Question: In my application i used activity with dialog theme for displaying a message. I like to align the activity to center of the screen. But activity is not centered horizontally. How to achieve this.
Code is tried as follow
'''
@Override
public void onCreate(Bundle savedInstanceState) {
super.onCreate(savedInstanceState);
getWindow().addFlags(WindowManager.LayoutParams.FLAG_NOT_FOCUSABLE);
getWindow().addFlags(WindowManager.LayoutParams.FLAG_NOT_TOUCHABLE);
getWindow().addFlags(WindowManager.LayoutParams.FLAG_NOT_TOUCH_MODAL);
requestWindowFeature(Window.FEATURE_NO_TITLE);
setContentView(R.layout.callinfo);
WindowManager.LayoutParams wmlp = getWindow().getAttributes();
wmlp.width = LayoutParams.MATCH_PARENT;
wmlp.gravity = Gravity.CENTER_HORIZONTAL | Gravity.CENTER_VERTICAL;
String incomingNumber = getIntent().getStringExtra("incomingNumber");
TextView tvNumber = (TextView)findViewById(R.id.Number);
tvNumber.setText(incomingNumber);
new Handler().postDelayed(new Runnable(){
public void run() {
finish();
}
}, 60 *1000);
}
'''
screen shot of current situation

'''
<?xml version="1.0" encoding="utf-8"?>
<LinearLayout xmlns:android="http://schemas.android.com/apk/res/android"
android:layout_width="fill_parent"
android:layout_height="wrap_content"
android:background="@drawable/layout_bg"
android:layout_margin="10dp"
android:orientation="vertical" >
<LinearLayout
android:layout_width="fill_parent"
android:layout_height="wrap_content"
android:orientation="horizontal">
<ImageView
android:id="@+id/optrlogo"
android:padding="5dp"
android:layout_width="wrap_content"
android:layout_height="wrap_content"
android:layout_gravity="center"
/>
<LinearLayout
android:layout_width="fill_parent"
android:layout_height="wrap_content"
android:padding="5dp"
android:orientation="vertical">
<!-- line 1 -->
<TextView
android:id="@+id/Number"
android:layout_width="fill_parent"
android:layout_height="wrap_content"
android:textSize="15sp"
android:textColor="@android:color/black"
android:text="-" />
<!-- line 2 -->
<LinearLayout
android:layout_width="fill_parent"
android:layout_height="wrap_content"
android:orientation="horizontal">
<TextView
android:id="@+id/CType"
android:layout_width="0dp"
android:layout_height="wrap_content"
android:textSize="12sp"
android:layout_weight="1"
android:textColor="@android:color/black"
android:gravity="left"
android:text="-"/>
<TextView
android:id="@+id/Optr"
android:layout_width="0dp"
android:layout_height="wrap_content"
android:textSize="12sp"
android:textColor="@android:color/black"
android:layout_weight="1"
android:gravity="right"
android:text="-" />
</LinearLayout>
<!-- line 3 -->
<TextView
android:id="@+id/Location"
android:layout_width="fill_parent"
android:layout_height="wrap_content"
android:textSize="10sp"
android:textColor="@android:color/black"
android:gravity="left"
android:text="-" />
</LinearLayout>
</LinearLayout>
</LinearLayout>
'''
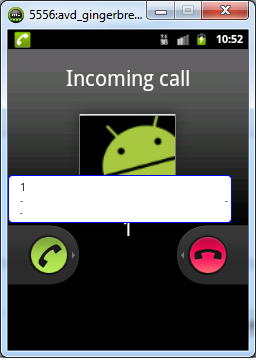
Answer: Simple that, Gravity set centre only like that:
'''
wmlp.gravity = Gravity.CENTER_HORIZONTAL | Gravity.CENTER_VERTICAL;
'''
replace with
'''
wmlp.gravity = Gravity.CENTER;
'''
Also change that:
'''
wmlp.width = LayoutParams.MATCH_PARENT;
'''
to
'''
wmlp.width = LayoutParams.WRAP_CONTENT;
'''
xml file
'''
<?xml version="1.0" encoding="utf-8"?>
<LinearLayout xmlns:android="http://schemas.android.com/apk/res/android"
android:layout_width="fill_parent"
android:layout_height="wrap_content"
android:padding="10dp"
android:background="@drawable/layout_bg"
android:layout_gravity="center"
android:orientation="vertical" >
<LinearLayout
android:layout_width="fill_parent"
android:layout_height="wrap_content"
android:orientation="horizontal">
<ImageView
android:id="@+id/optrlogo"
android:padding="5dp"
android:layout_width="wrap_content"
android:layout_height="wrap_content"
android:layout_gravity="center"
/>
<LinearLayout
android:layout_width="fill_parent"
android:layout_height="wrap_content"
android:padding="5dp"
android:orientation="vertical">
<!-- line 1 -->
<TextView
android:id="@+id/Number"
android:layout_width="fill_parent"
android:layout_height="wrap_content"
android:textSize="15sp"
android:textColor="@android:color/black"
android:text="-" />
<!-- line 2 -->
<LinearLayout
android:layout_width="fill_parent"
android:layout_height="wrap_content"
android:orientation="horizontal">
<TextView
android:id="@+id/CType"
android:layout_width="0dp"
android:layout_height="wrap_content"
android:textSize="12sp"
android:layout_weight="1"
android:textColor="@android:color/black"
android:gravity="left"
android:text="-"/>
<TextView
android:id="@+id/Optr"
android:layout_width="0dp"
android:layout_height="wrap_content"
android:textSize="12sp"
android:textColor="@android:color/black"
android:layout_weight="1"
android:gravity="right"
android:text="-" />
</LinearLayout>
<!-- line 3 -->
<TextView
android:id="@+id/Location"
android:layout_width="fill_parent"
android:layout_height="wrap_content"
android:textSize="10sp"
android:textColor="@android:color/black"
android:gravity="left"
android:text="-" />
</LinearLayout>
</LinearLayout>
</LinearLayout>
'''